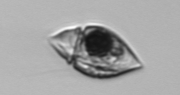
Label: Amphidinium